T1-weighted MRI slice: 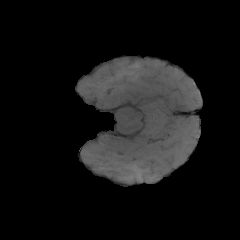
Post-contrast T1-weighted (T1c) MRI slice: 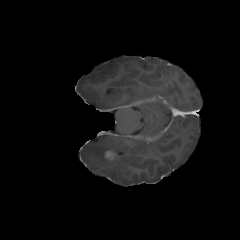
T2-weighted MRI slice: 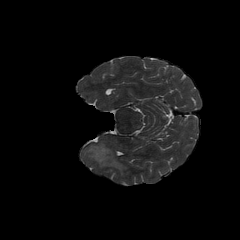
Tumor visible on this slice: yes